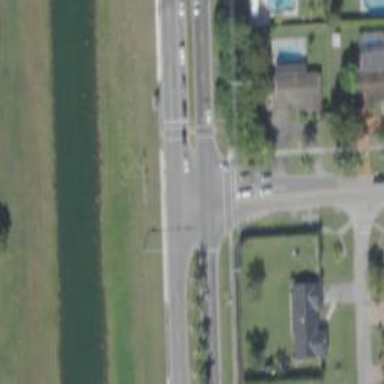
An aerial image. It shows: Asphalt footway with uncontrolled crossing marked with lines.